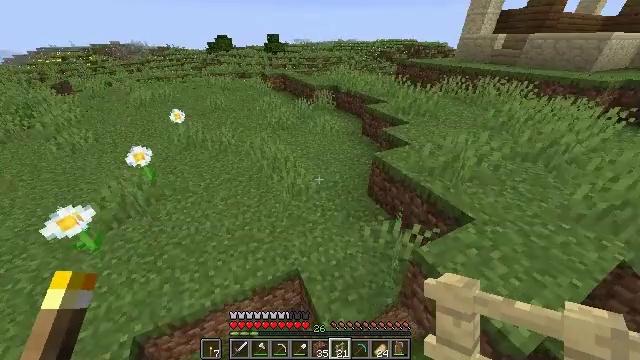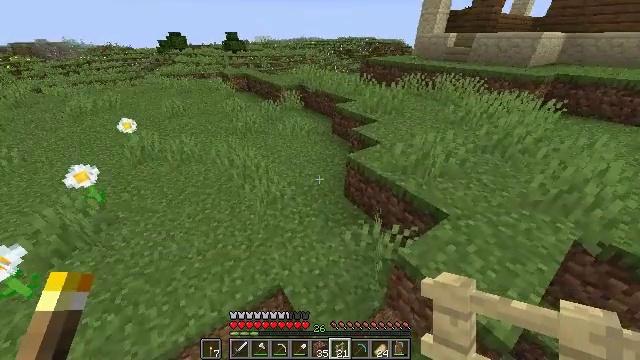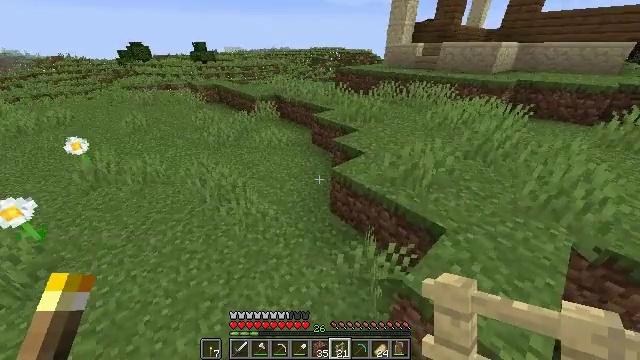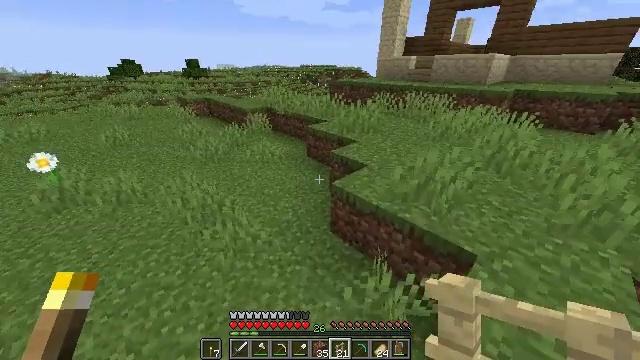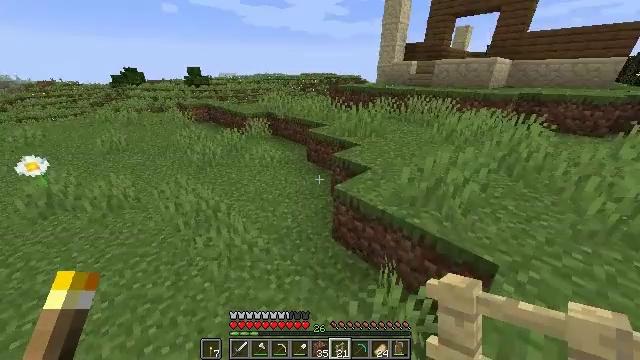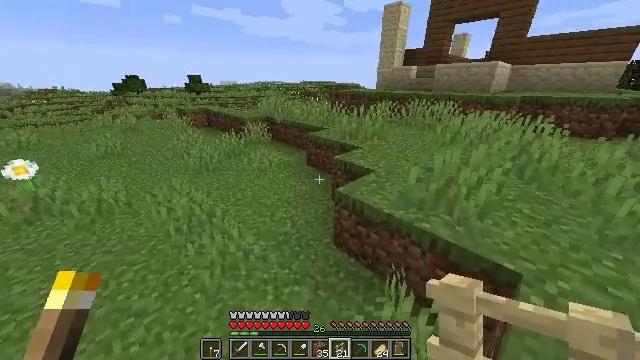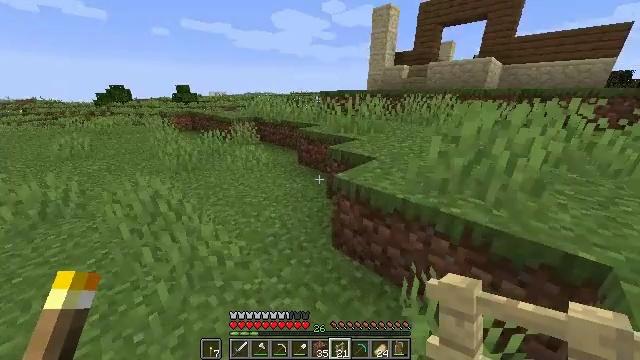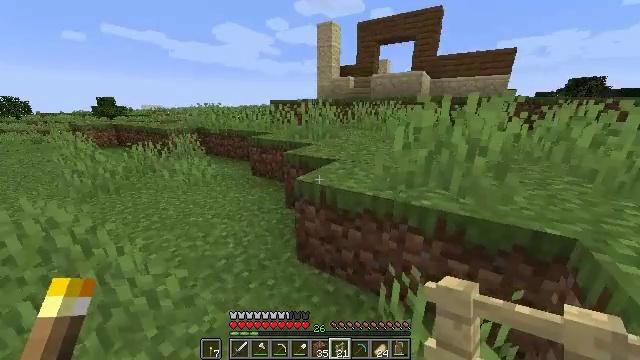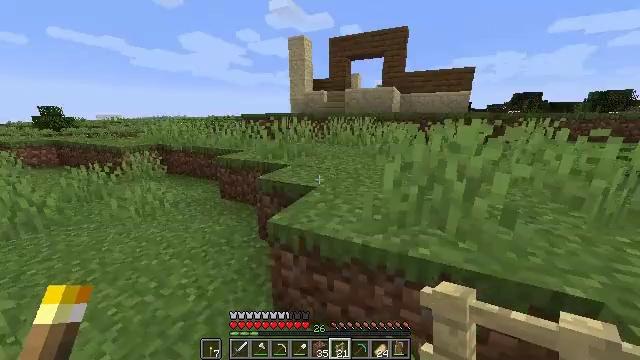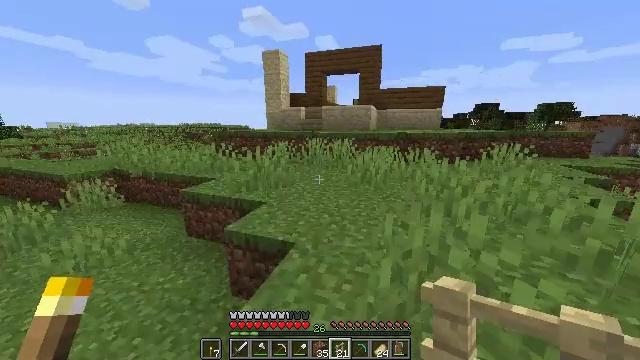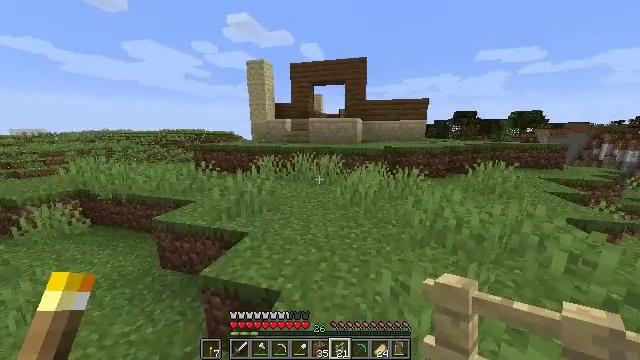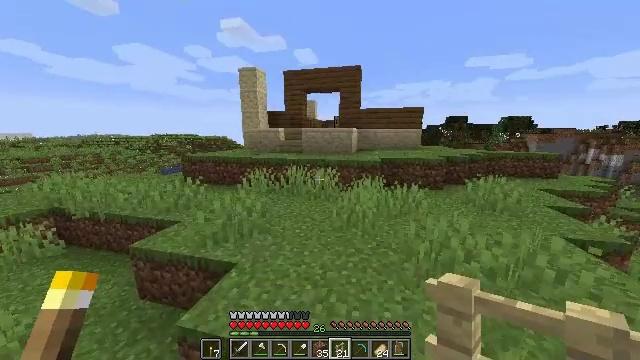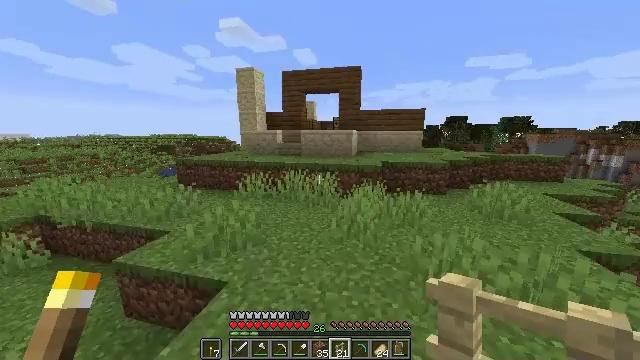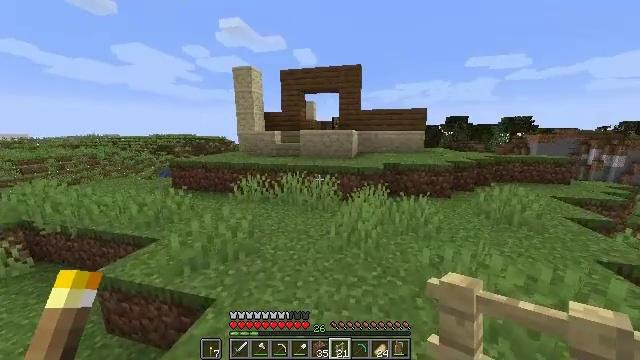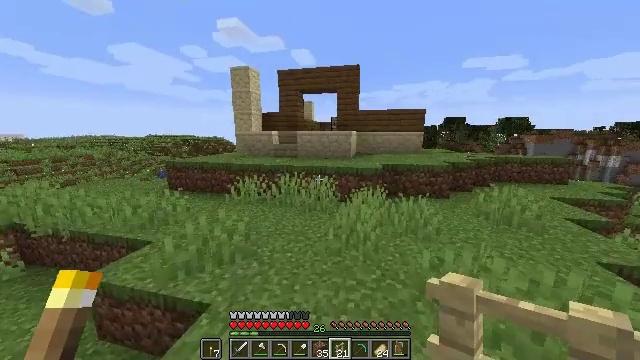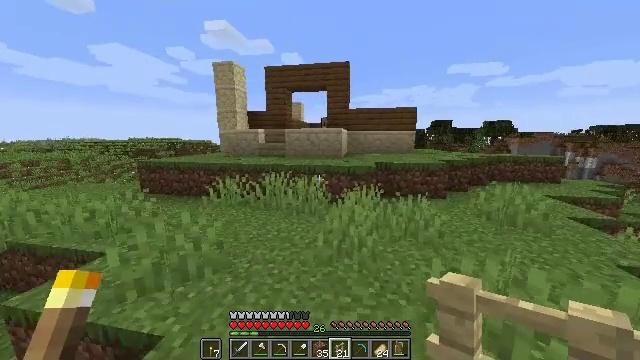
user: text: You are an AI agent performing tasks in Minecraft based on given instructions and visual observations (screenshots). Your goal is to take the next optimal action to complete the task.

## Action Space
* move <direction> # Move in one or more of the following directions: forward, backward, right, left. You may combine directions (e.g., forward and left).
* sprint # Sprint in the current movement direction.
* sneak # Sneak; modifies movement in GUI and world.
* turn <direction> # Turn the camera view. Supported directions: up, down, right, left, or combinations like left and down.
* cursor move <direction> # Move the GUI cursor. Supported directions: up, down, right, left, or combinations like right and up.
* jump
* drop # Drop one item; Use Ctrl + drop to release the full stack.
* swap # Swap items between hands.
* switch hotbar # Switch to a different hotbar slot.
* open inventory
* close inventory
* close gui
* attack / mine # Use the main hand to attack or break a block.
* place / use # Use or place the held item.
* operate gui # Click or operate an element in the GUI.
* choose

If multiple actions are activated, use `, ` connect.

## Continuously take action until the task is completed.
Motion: motion action
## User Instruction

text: craft item air
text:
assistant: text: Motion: move forward, sprint, turn right, jump
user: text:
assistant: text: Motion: move forward and move right, sprint, turn right and up, jump
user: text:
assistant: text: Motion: move forward and move right, sprint, turn right and up, jump
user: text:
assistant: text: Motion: move forward and move right, sprint, turn up, jump
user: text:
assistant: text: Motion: move forward, sprint, turn up, jump
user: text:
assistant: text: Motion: move forward, sprint, turn right and up
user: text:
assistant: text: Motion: move forward, sprint, turn right and up
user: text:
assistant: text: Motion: move forward and move right, sprint, turn right and up, jump
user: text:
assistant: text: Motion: move forward and move right, sprint, turn right and up, jump
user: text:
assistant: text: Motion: move forward and move right, sprint, turn right and up, jump
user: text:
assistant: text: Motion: move forward and move right, sprint, turn right and up, jump
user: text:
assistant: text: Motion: move forward and move right, sprint, jump
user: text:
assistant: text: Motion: move forward and move right, sprint, jump
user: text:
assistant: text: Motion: move forward, sprint, jump
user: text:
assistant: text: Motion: move forward, sprint, turn right, jump
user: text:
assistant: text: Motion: move forward, sprint, turn right, jump
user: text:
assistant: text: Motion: move forward, sprint, turn right, jump
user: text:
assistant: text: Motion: move forward, sprint, jump
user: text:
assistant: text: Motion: move forward, sprint, jump
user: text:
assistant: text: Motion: move forward, sprint, jump
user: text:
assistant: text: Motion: move forward, sprint, jump
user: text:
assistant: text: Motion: move forward, sprint, jump
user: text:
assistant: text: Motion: move forward, sprint, turn left, jump
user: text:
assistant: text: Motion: move forward, sprint, turn left
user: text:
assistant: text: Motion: move forward, sprint, turn left
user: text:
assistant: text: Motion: move forward, sprint, turn left
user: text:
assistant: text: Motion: move forward, sprint, turn left, jump
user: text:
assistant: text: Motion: move forward, sprint, turn left, jump
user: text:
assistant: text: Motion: move forward, sprint, turn left, jump
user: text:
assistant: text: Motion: move forward, sprint, jump